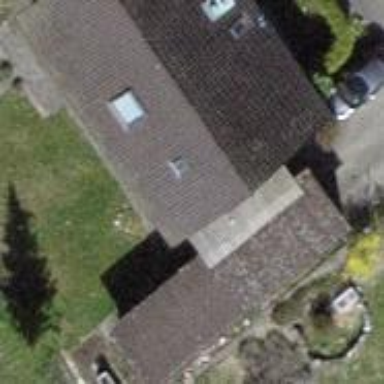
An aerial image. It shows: Simple house.